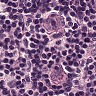
Metastatic tissue present: no